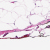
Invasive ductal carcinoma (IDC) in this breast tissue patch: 0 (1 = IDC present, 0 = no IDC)